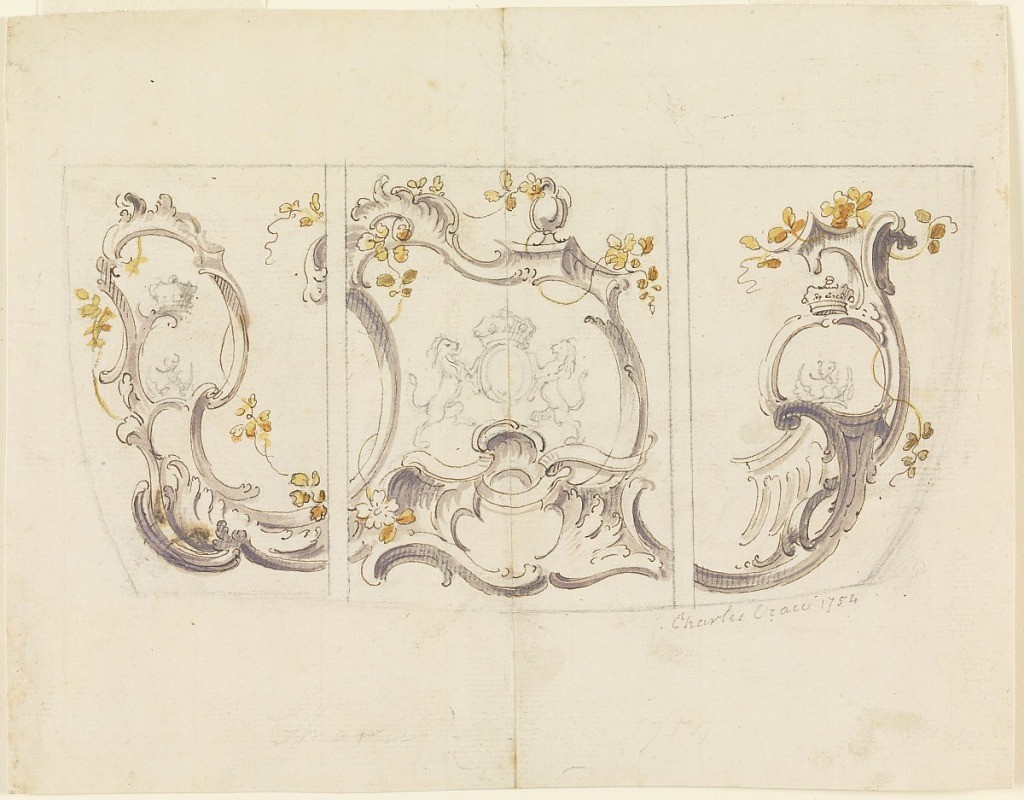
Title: Design for Side Panels of a Coach
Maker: Charles Crace, British, active 1727 – 1784
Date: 1754
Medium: Pen and brown ink, brush and gray wash, yellow watercolor, charcoal on white laid paper
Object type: Drawing
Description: Rocaille design for coach panels.  Upper and lower left corners have advertisements for coach painting attached.